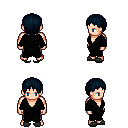
a pixel art fantasy rpg character, male body template, human, light skin, gray robe, metal pants, raven plain hairstyle, gray slippers, four views (front, back, left, right), 2x2 character sprite sheet, small pixel art, hard edges, no anti-aliasing